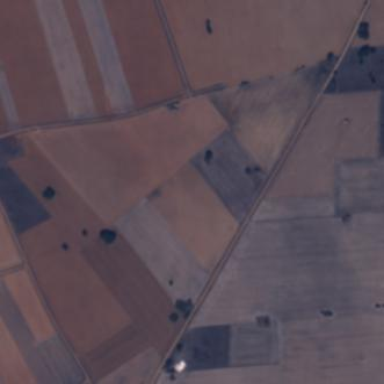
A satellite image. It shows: Farmland with cereal crops growing.